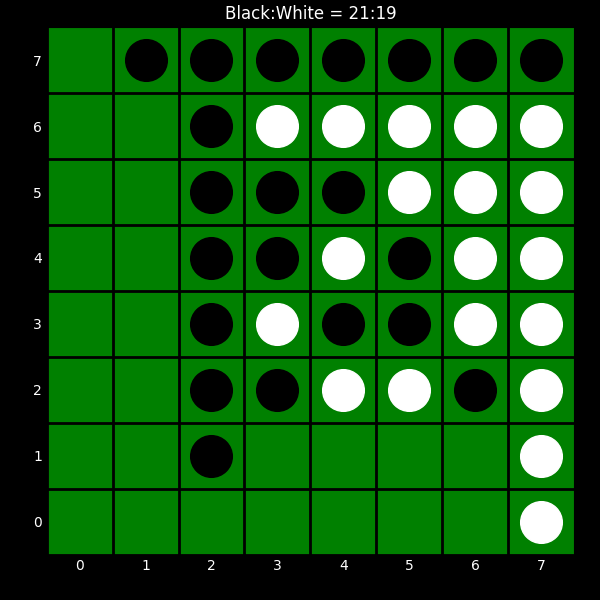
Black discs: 21
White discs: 19